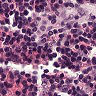
Metastatic tissue present: no